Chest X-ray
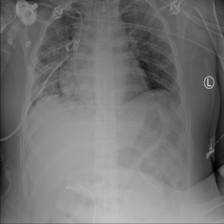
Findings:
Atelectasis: negative
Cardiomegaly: negative
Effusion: negative
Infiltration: negative
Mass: negative
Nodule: negative
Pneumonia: negative
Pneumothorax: negative
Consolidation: negative
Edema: negative
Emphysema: positive
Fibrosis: negative
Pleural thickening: negative
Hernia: negative